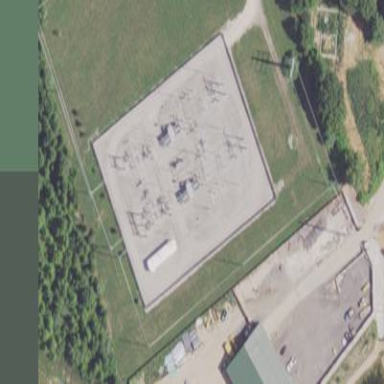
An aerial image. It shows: There is distribution substation enclosed by fence.